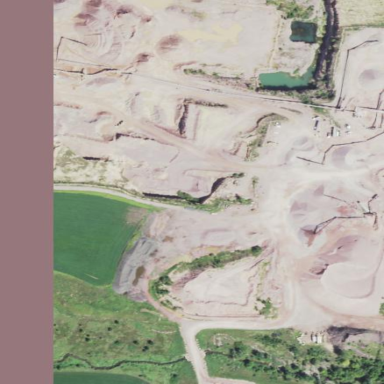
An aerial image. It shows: Quarry area.